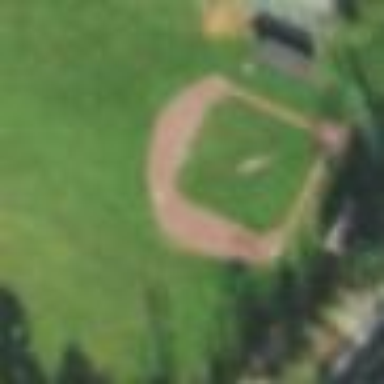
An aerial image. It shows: Baseball pitch for leisure land.